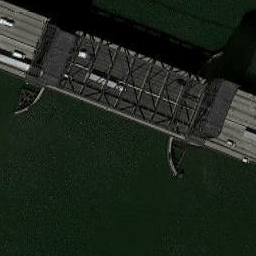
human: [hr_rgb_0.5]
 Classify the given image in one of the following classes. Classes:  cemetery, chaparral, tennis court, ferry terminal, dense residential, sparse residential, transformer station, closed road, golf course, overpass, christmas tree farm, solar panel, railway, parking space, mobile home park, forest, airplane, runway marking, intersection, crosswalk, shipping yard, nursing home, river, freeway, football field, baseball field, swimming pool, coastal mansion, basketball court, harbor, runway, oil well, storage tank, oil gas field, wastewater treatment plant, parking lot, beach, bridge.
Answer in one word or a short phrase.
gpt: bridge